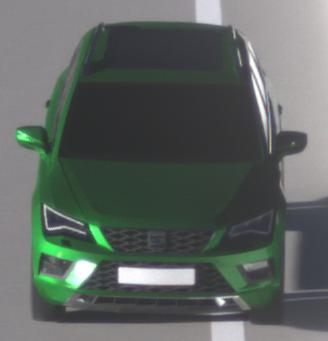
Make: SEAT
Model: Ateca 1.0 TSI Ecomotive
Detailed model: Ateca (5FP)
Model produced from: 2016/08
Model produced until: 2018/08
Doors: 5
Color: green
Road condition: wet road
Daytime: sunrise or sunset
Contrast: high contrast